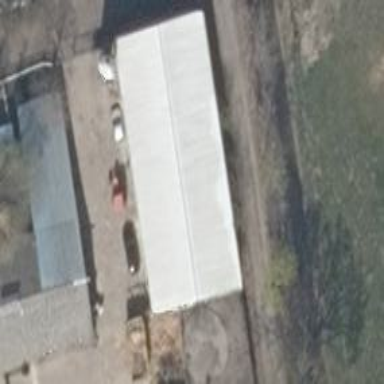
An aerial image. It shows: Gabled grey roof on farm auxiliary building. The roof is oriented along the length of the structure.